Question: I have fancybox 1.3.4 and am trying to have a picture shrunk down to fit my iframe and cant figure out how to do it. Right now I have the big picture loaded in the iframe but you have to scroll around the frame to see the whole pick
Like this:

my code looks like this:
'''
$.fancybox({
'title': title,
'titlePosition': 'inside',
'width' : 600, // set the width
'height' : 600, // set the height
'type' : 'iframe' , // tell the script to create an iframe
'href':res,
});
'''
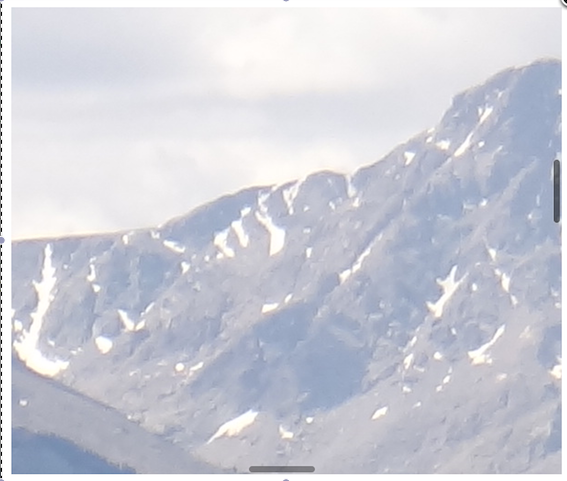
Answer: To display images in fancybox, you don't need to set 'type: "iframe"' neither the 'width' or 'height' since fancybox will automatically detect those settings for you[1], so this should be enough
'''
$.fancybox({
'title': title,
'titlePosition': 'inside',
//'width' : 600, // set the width
//'height' : 600, // set the height
//'type' : 'iframe' , // tell the script to create an iframe
'href': res,
});
'''
See <URL>
<URL> No.6 for more information